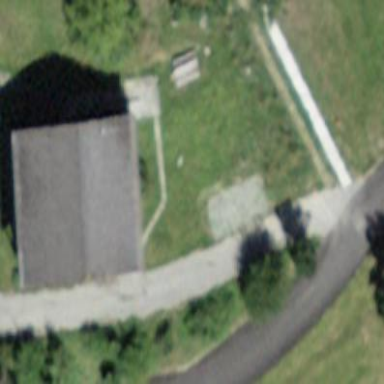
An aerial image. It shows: Simple and straightforward house.